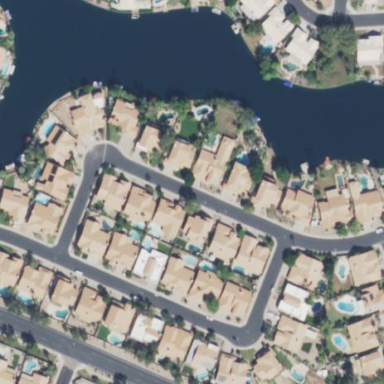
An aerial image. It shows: This residential area consists of single-family homes.